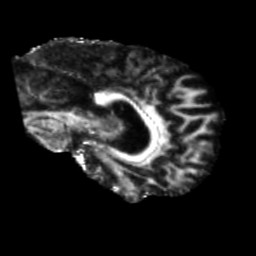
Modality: FA
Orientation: sagittal
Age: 49
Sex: male
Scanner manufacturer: siemens
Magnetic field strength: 3 T
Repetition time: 5.25 s
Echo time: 0.08 s